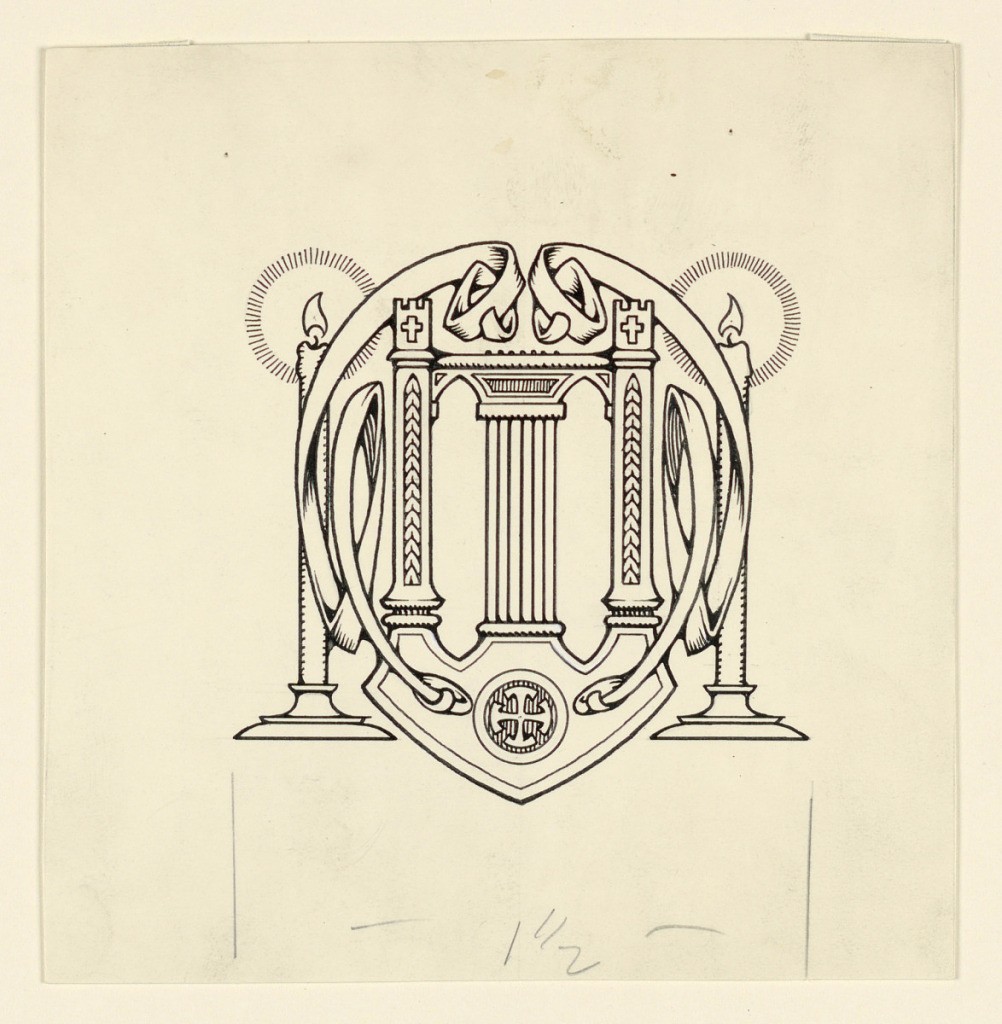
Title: Tailpiece
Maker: Homer Wayland Colby, American, 1874–1950
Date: ca. 1910
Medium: Pen and ink on paper
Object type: Drawing
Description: A symmetrical design composed of a lyre as central motif, flanked by interlacing bands and lighted candles.